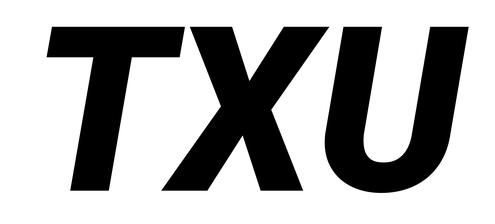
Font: Roboto-Italic_Black_Italic